Aerial crown-view tile of a tropical tree (Barro Colorado Island, Panama), acquired 20240611:
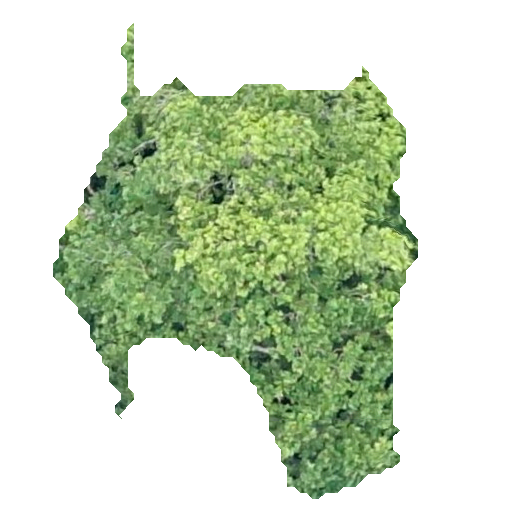
Species: Anacardium excelsum
GBIF accepted scientific name: Anacardium excelsum
Crown area: 155.327 m²